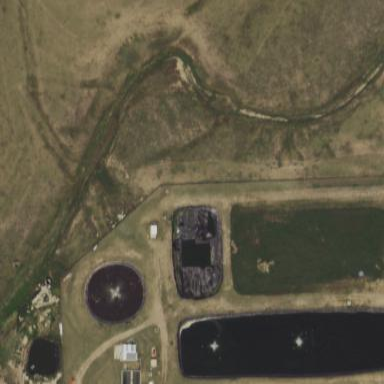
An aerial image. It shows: View of wastewater plant.